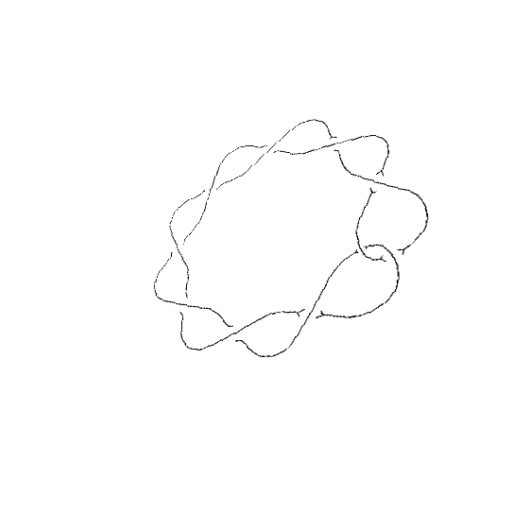
Crossing number: 10